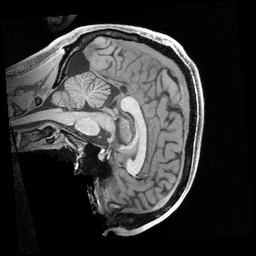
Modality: T1w
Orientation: sagittal
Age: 19
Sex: male
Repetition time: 2.4 s
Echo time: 0.00222 s